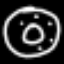
Label: donut